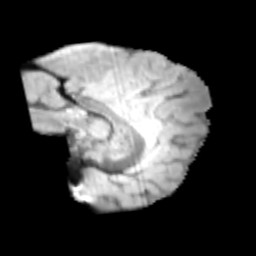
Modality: T2w
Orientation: sagittal
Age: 9
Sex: male
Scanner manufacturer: siemens
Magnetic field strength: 3 T
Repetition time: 3.8 s
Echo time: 0.07 s